Question: I am using function. Function is working fine. Everything is ok.
But when is press some in Textarea. It appears in the form of New Lines in Textarea but when it appends to HTML it doesnt appears in the Form of New Lines.
Take a Quick Look at this Image:

<URL>
Here is my Jquery Code Or you can simply visit my JsFiddle DEMO:
'''
$('.add_more').click(function()
{
var description = $('#description').val();
$(".append_data").append('<tr><td>'+description+'</td></tr>');
});
'''
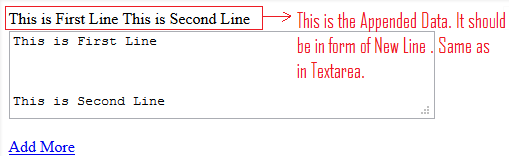
Answer: TRy this demo
<URL>
white-space :pre is required
'''
$('.add_more').click(function()
{
var description = $('#description').val();
$(".append_data").append('<tr><td style="white-space:pre;">'+description+'</td></tr>');
});
'''